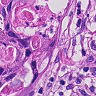
Metastatic tissue present: yes